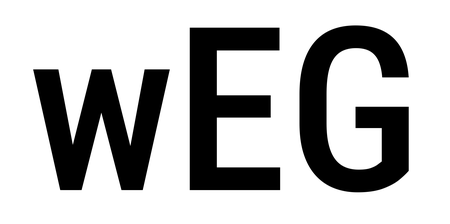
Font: Roboto_Condensed_Medium